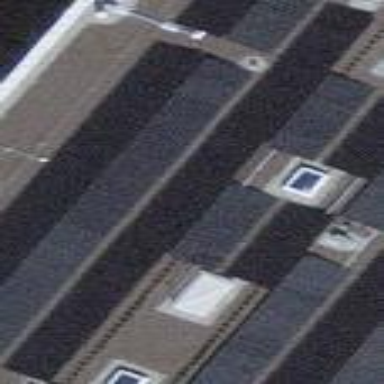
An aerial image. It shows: Solar power generator using photovoltaic method with solar photovoltaic panel types.